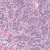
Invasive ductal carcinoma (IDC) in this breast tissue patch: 1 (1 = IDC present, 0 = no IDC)